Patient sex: F
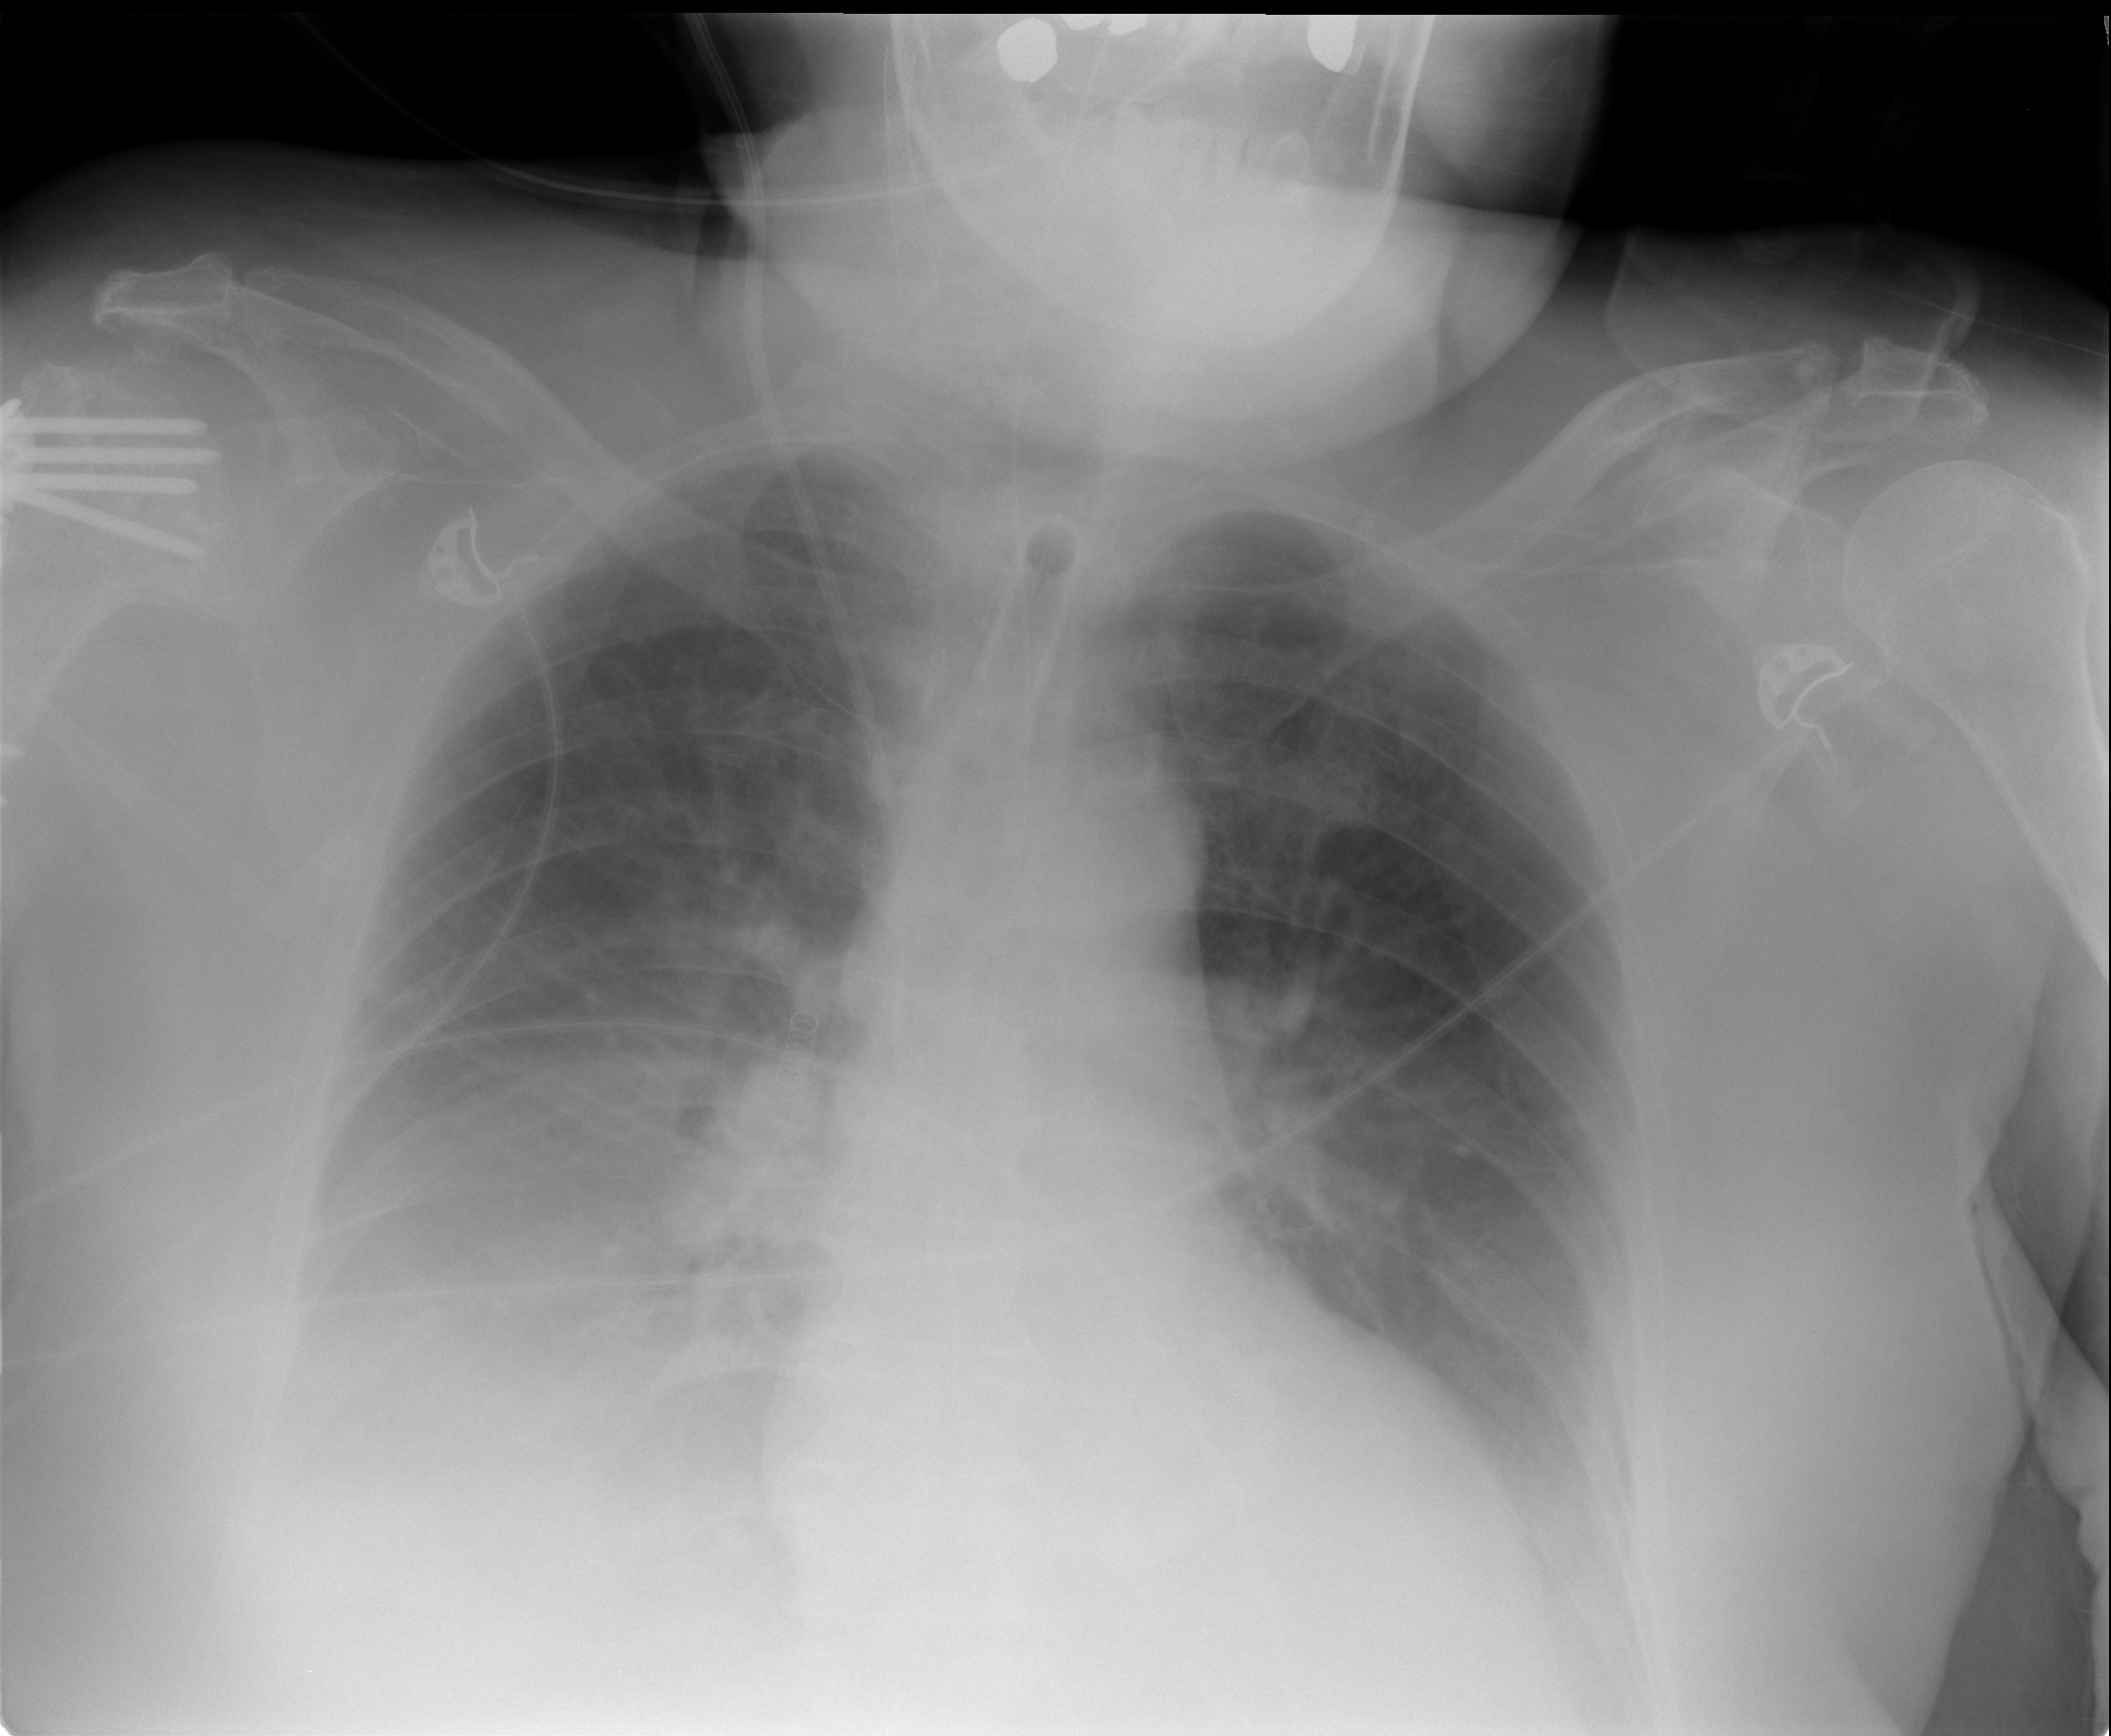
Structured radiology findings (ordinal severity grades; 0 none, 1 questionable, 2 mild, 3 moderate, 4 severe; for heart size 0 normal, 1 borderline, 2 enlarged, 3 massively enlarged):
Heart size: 1
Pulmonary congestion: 3
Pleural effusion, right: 3
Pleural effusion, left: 2
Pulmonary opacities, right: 1
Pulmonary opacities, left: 0
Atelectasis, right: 3
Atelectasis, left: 2